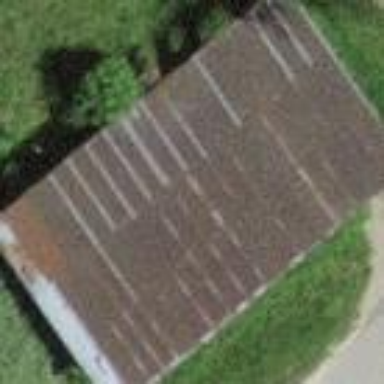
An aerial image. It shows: Barn.